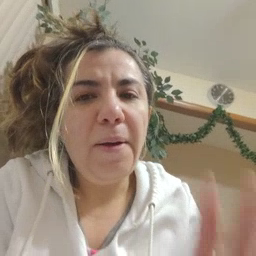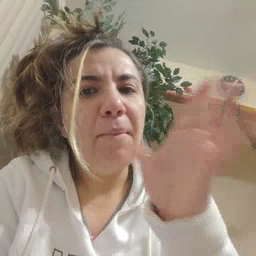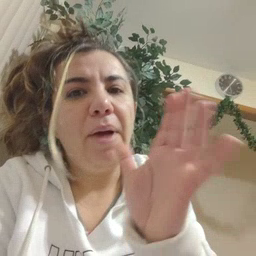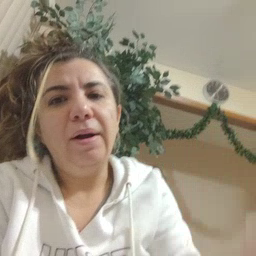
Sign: grandma